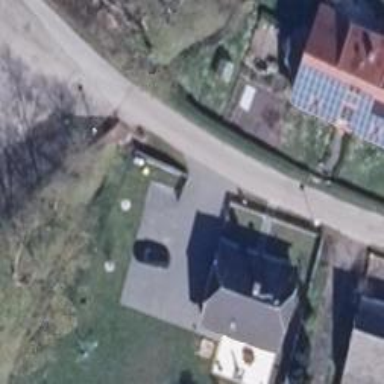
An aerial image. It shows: Asphalt road in residential area.